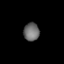
Tissue: lung
Cell type: Epithelial cells
Senescence score: 0.6499
Nuclear area (px): 278
Mean DAPI intensity: 107.101